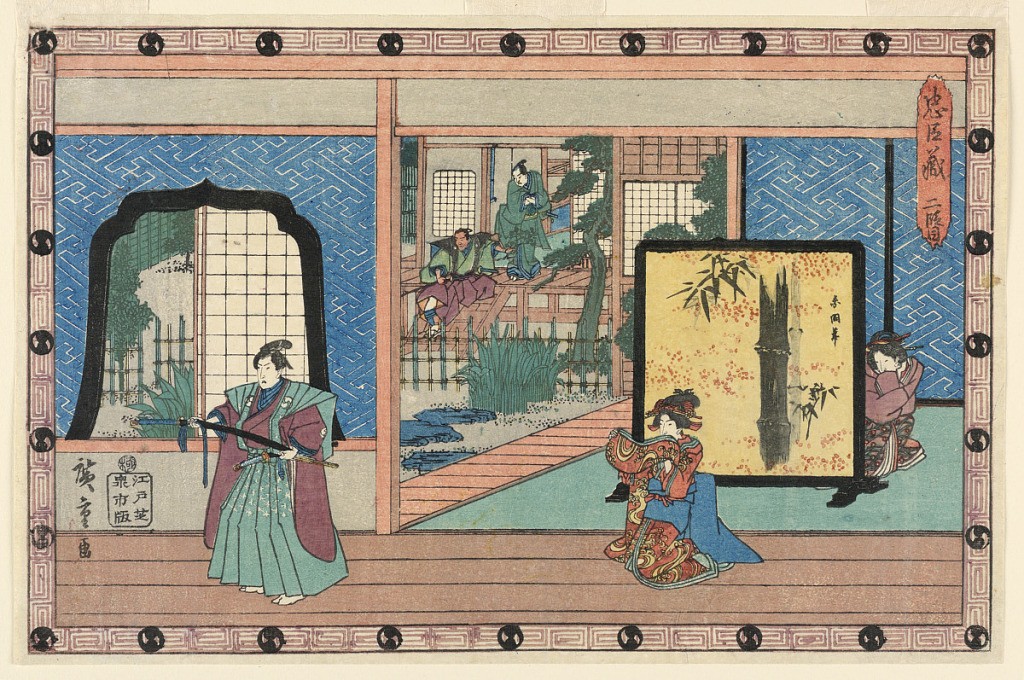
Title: Stage Design: Act II, for the Chushingura
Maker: Ando Hiroshige, Japanese, 1797–1858
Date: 1836
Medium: Woodblock print (ukiyo-e) on mulberry paper (washi), ink with color
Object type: Print
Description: Horizontal format. A stage set shows the interior of a house, with the figure of a samurai and kneeling woman. In the right middle distance, a woman kneels behind a painted screen. Garden with two figures on a porch, left background. Title, upper right. Border composed of motifs of actors' seals (tomo-e crests).